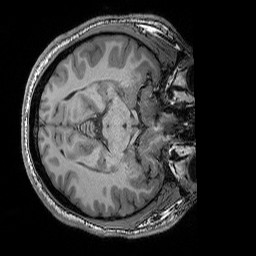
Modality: T1w
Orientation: axial
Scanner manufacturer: siemens
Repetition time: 2.25 s
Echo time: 0.00418 s